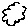
Label: cloud